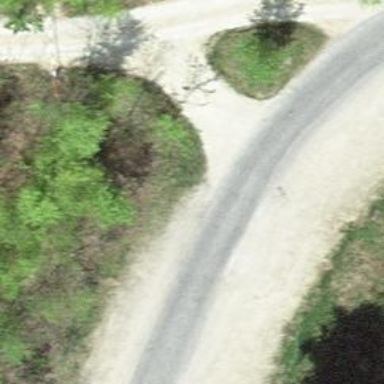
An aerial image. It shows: Service road with unpaved surface. The track is of grade2 quality.